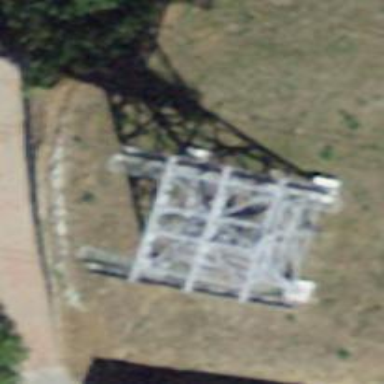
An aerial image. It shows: Pylon used for aerialway.